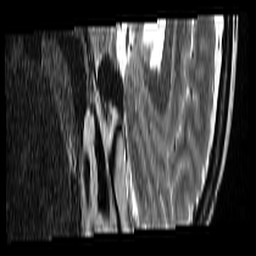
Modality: T2w
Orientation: sagittal
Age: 45
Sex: female
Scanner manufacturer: siemens
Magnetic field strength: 3 T
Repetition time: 8 s
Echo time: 0.085 s